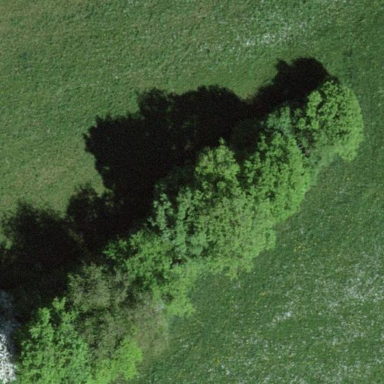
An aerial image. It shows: Forest area.